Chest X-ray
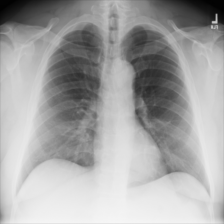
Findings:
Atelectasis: negative
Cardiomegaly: negative
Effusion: negative
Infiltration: negative
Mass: negative
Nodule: negative
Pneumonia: negative
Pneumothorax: negative
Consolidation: negative
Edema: negative
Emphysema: negative
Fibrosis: negative
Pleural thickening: negative
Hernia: negative